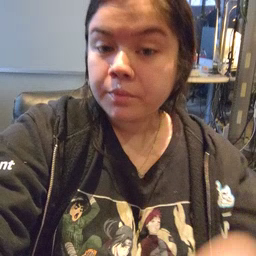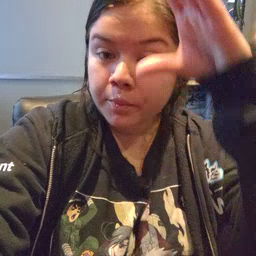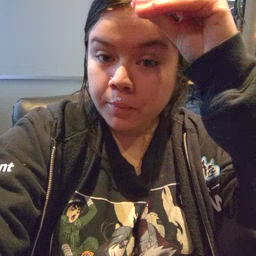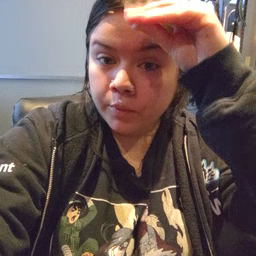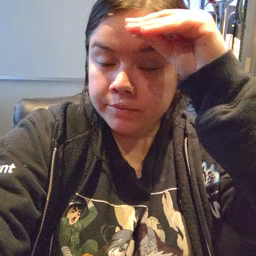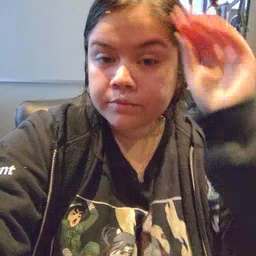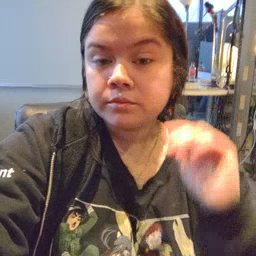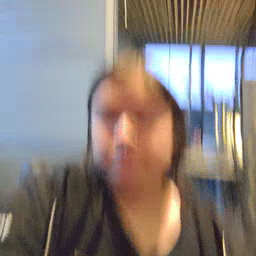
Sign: boy